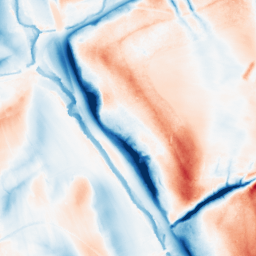
Category: classical
Decomposition family: gaussian_anisotropic
Decomposition parameters: sigma_x: 20
sigma_y: 2
Upsampling method: sinc_blackman
Upsampling parameters: scale: 4
kernel_size: 16
Upsampling scale: 4